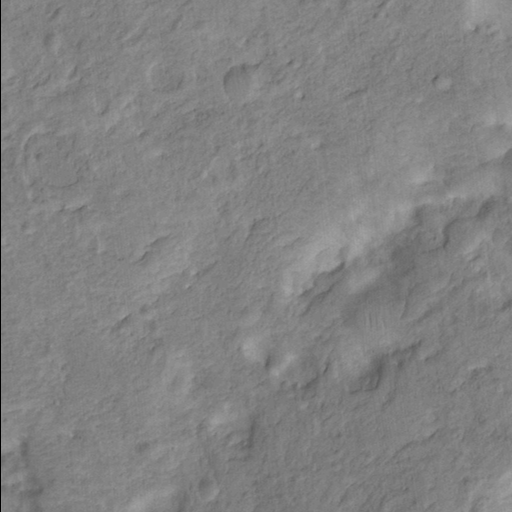
Classes present: Background, Cone